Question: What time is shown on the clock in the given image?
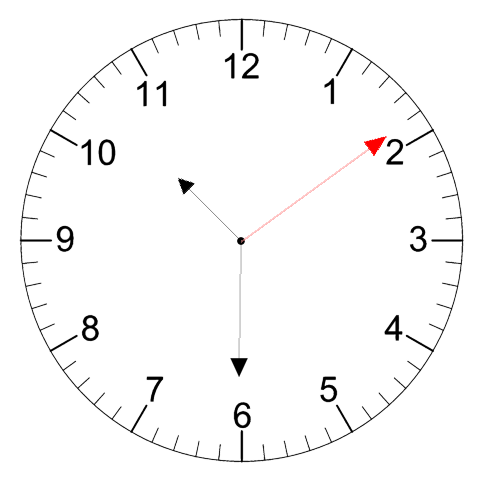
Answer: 10:30:09